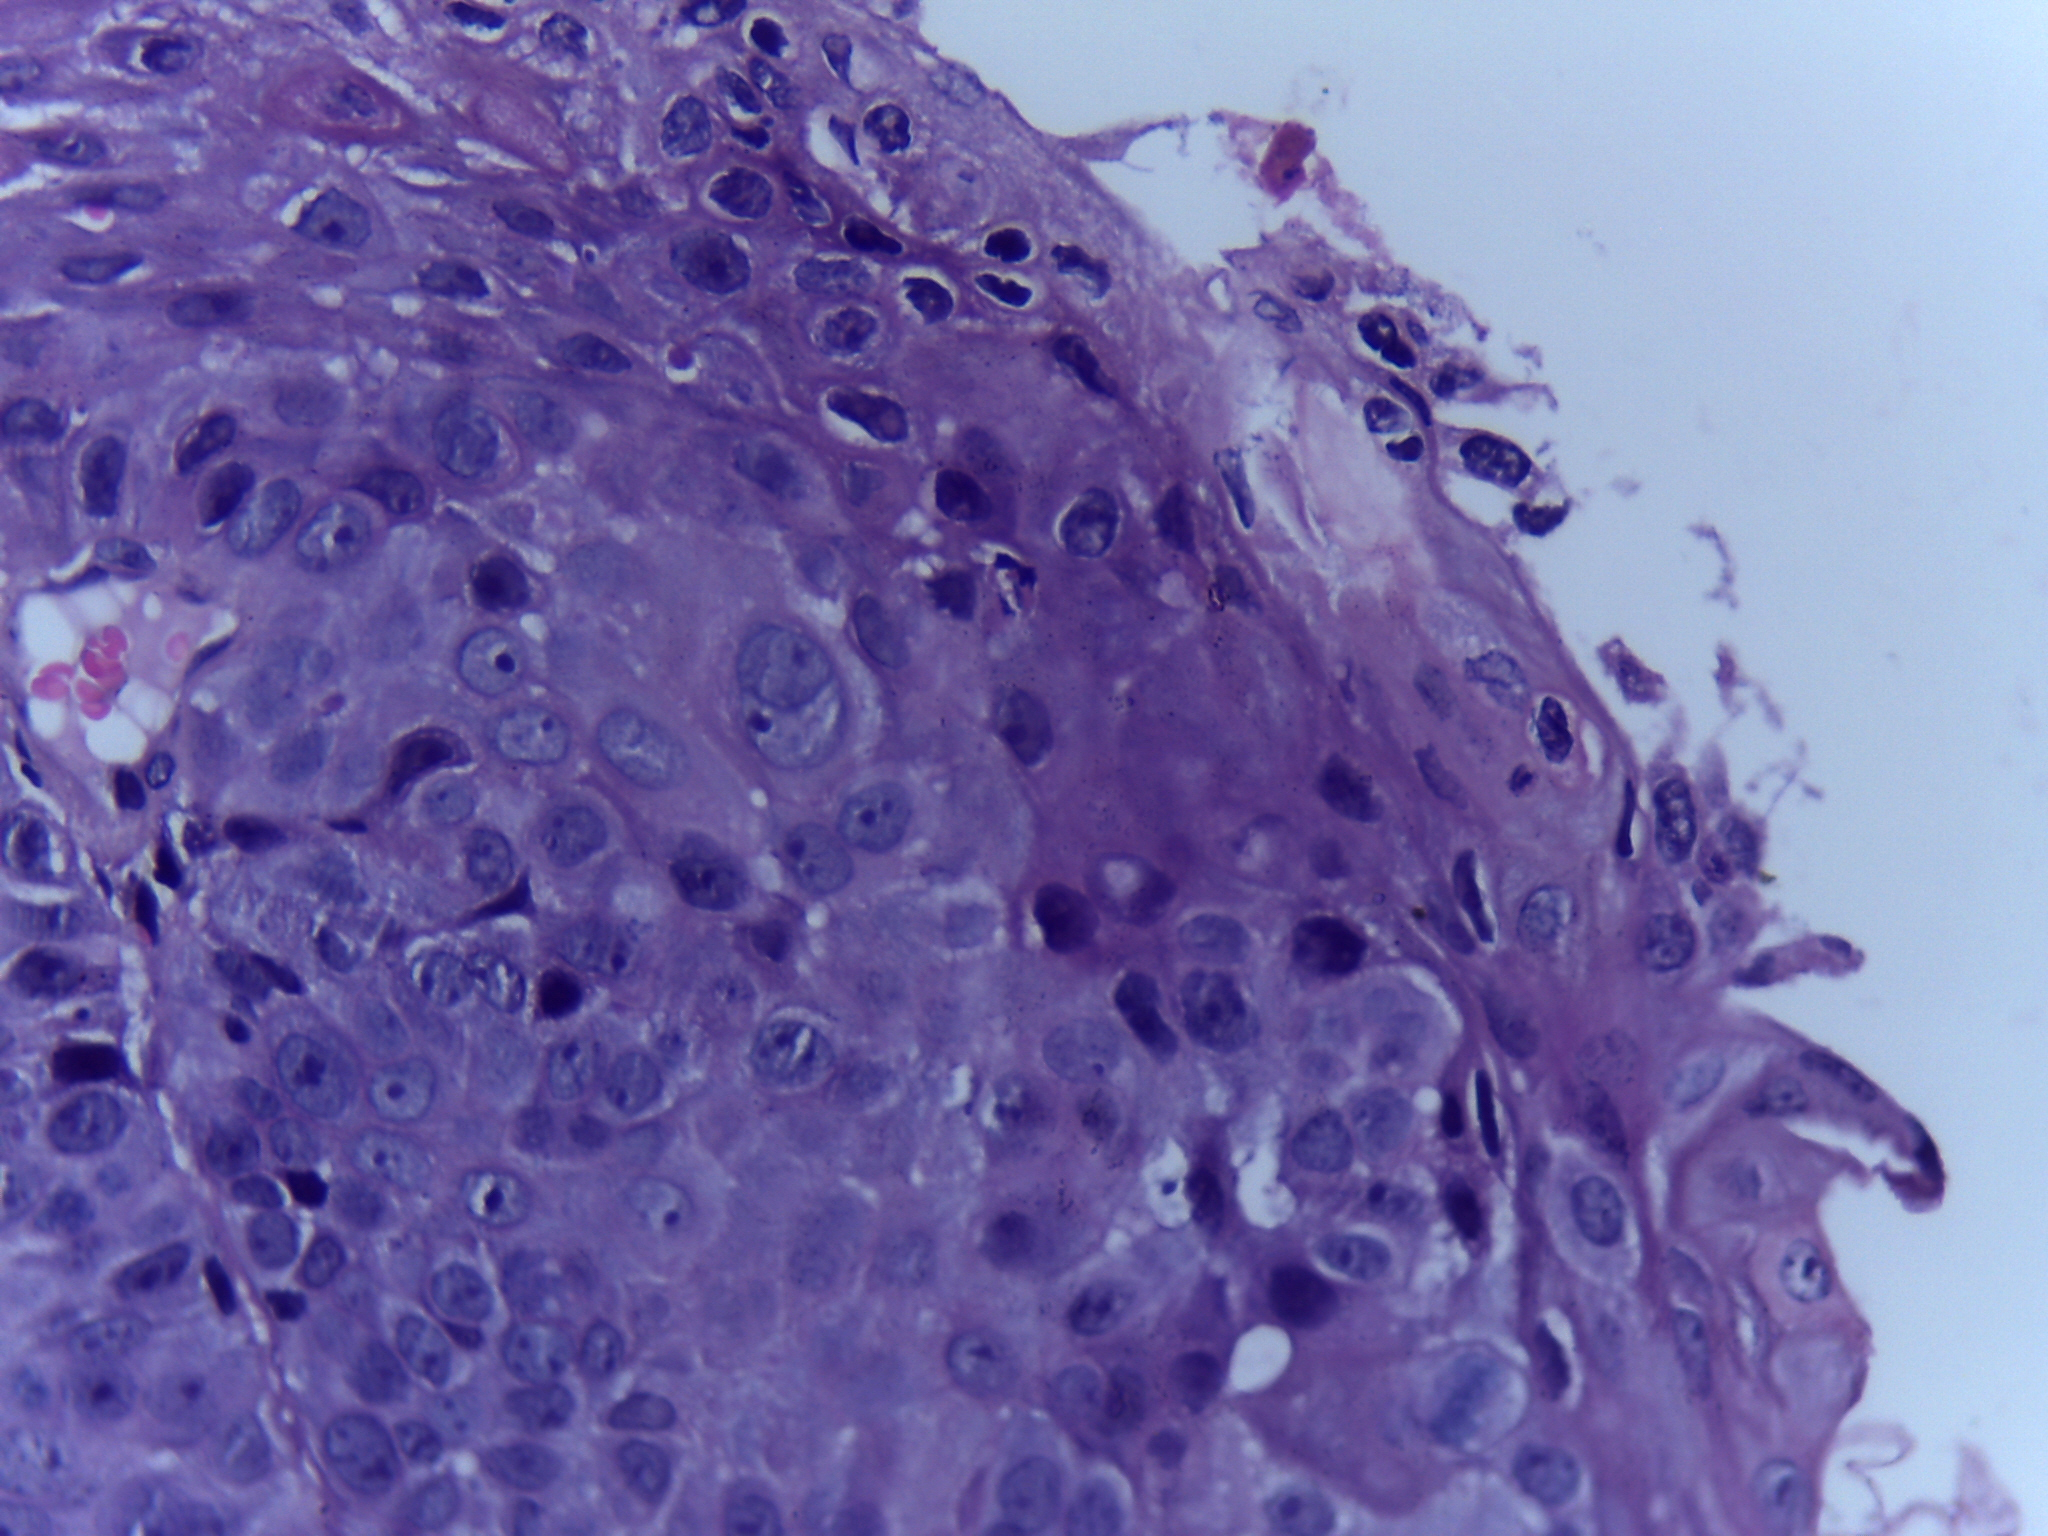
Diagnosis: OSCC